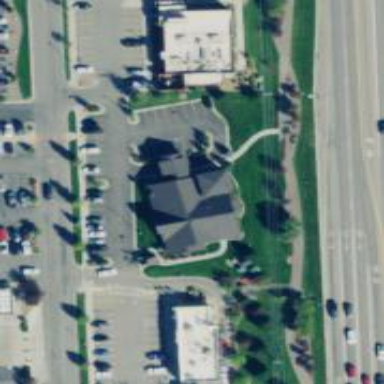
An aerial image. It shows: Healthcare clinic is depicted in the image.